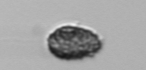
Label: Pseudochattonella_farcimen